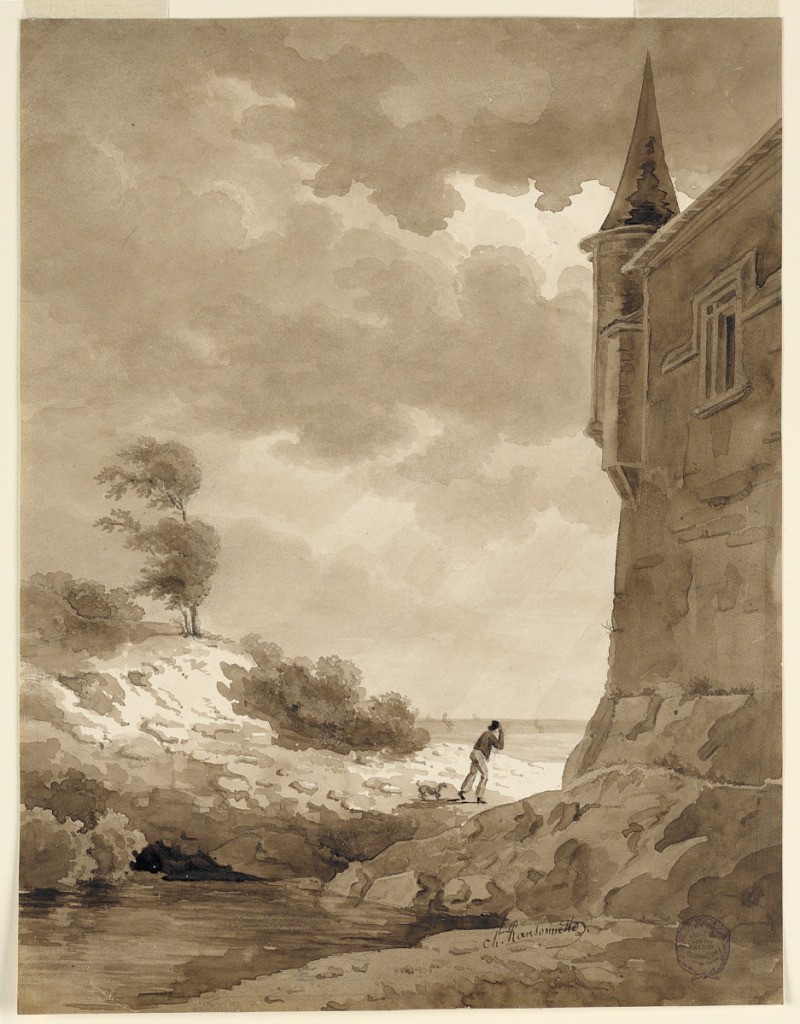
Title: On the Seashore
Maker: Charles Nicolas Ransonnette, French, 1793 - 1877
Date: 1793-1877
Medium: Graphite, brush and bistre and black on paper
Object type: Drawing
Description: At right is a corner of a 16th century castle. A man and a dog walk beside it; he holds his hat on account of the strong wind. Boats are shown.